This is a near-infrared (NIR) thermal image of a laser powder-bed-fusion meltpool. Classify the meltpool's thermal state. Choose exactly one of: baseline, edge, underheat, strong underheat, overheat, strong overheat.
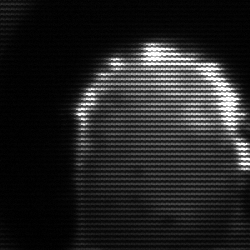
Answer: baseline